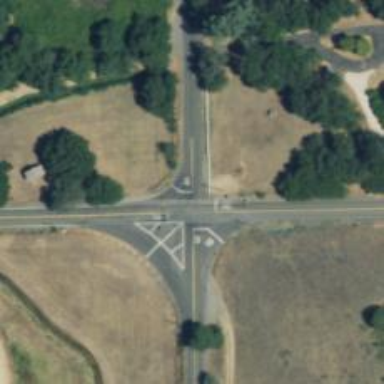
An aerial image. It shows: Stop road.